Field crop: tomato
Growth stage: 1
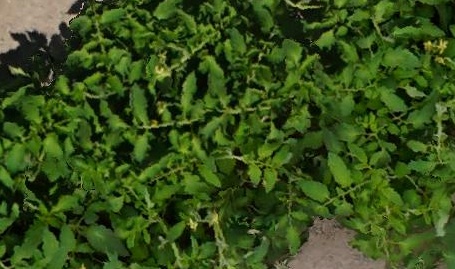
Species: tomato